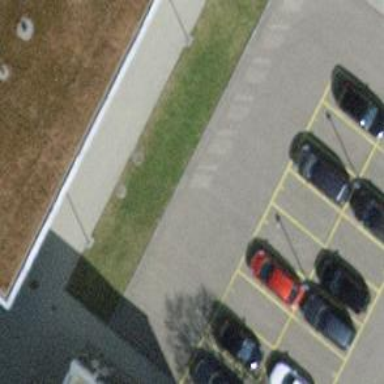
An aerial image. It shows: Parking area with surface.